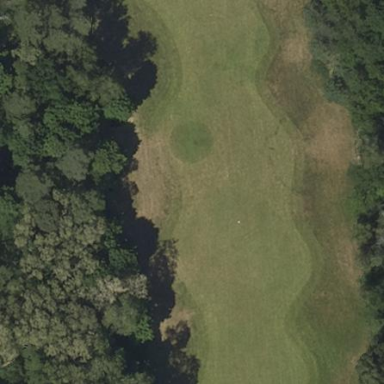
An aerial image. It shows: Scenic golf fairway.